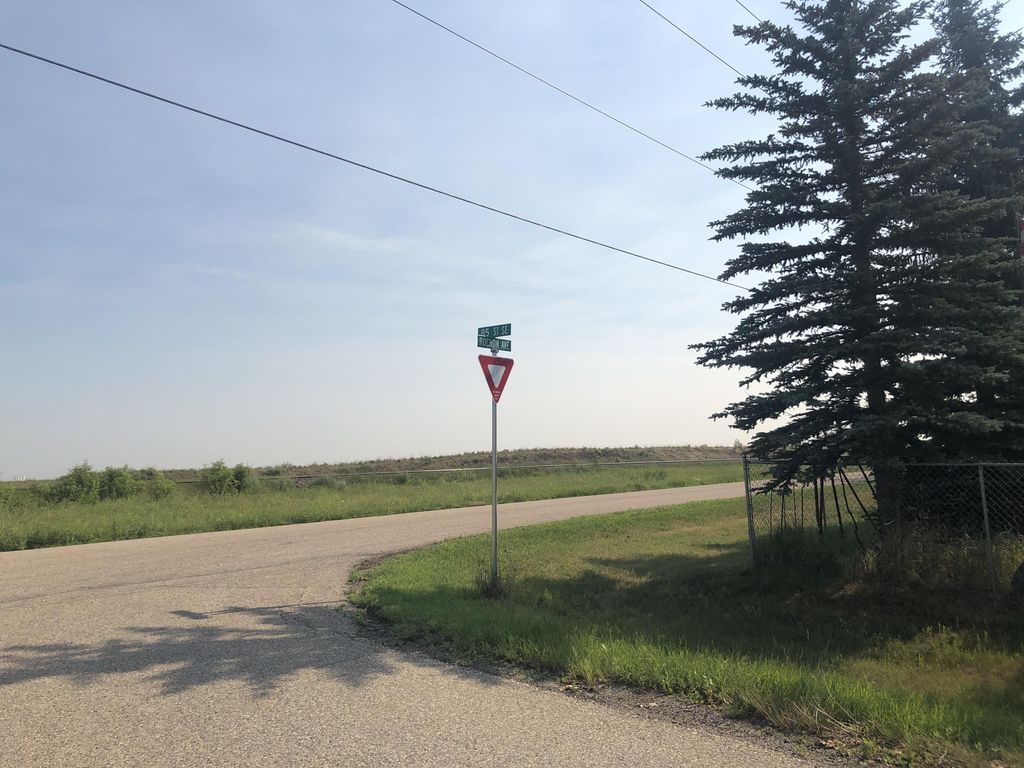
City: calgary